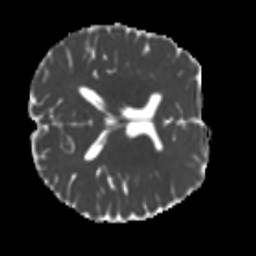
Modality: MD
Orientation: axial
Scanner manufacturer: siemens
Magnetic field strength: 3 T
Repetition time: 4 s
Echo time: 0.0594 s